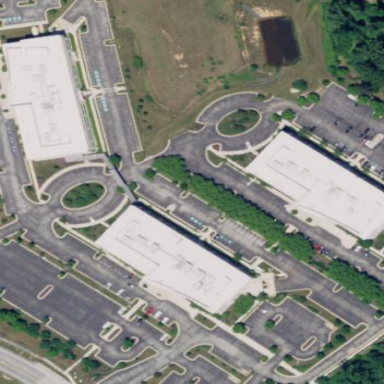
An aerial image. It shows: Parking area with asphalt surface.